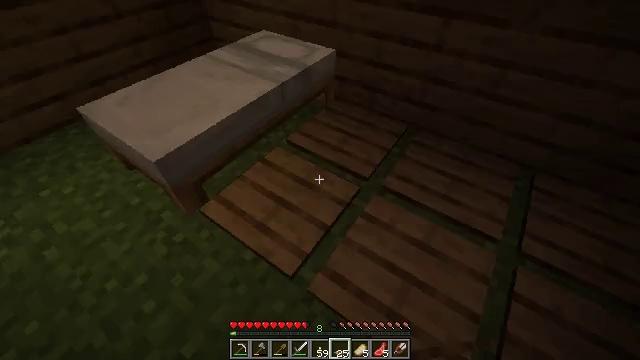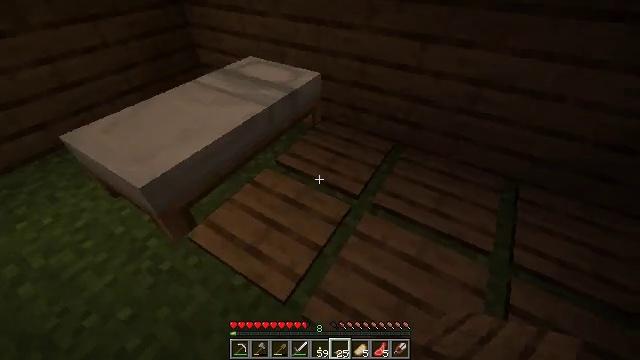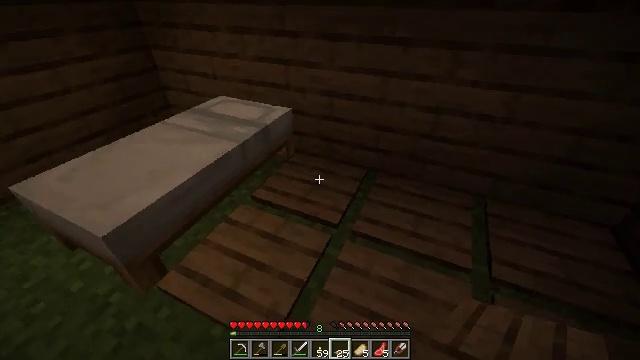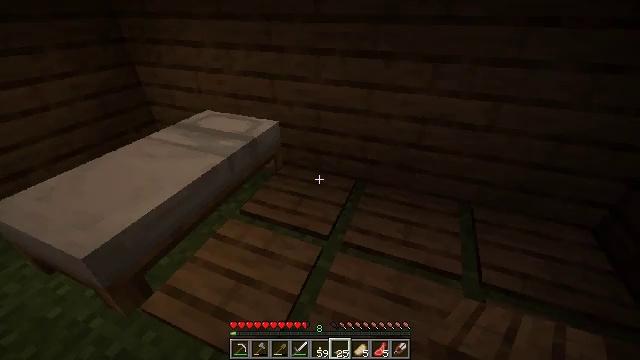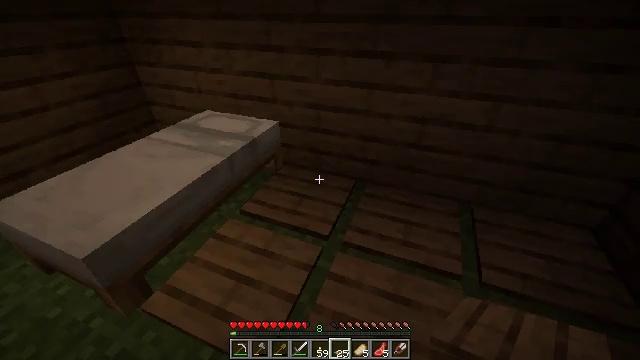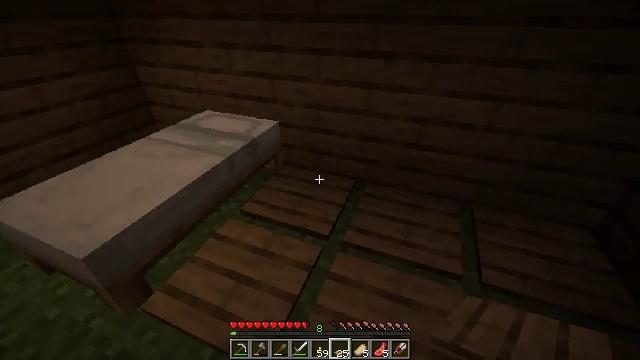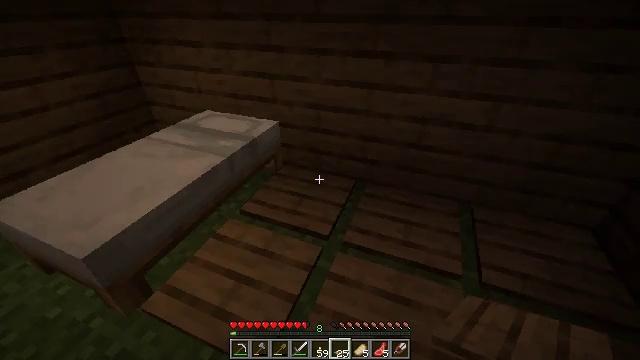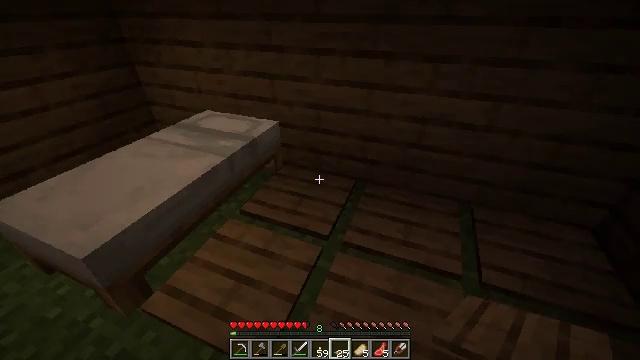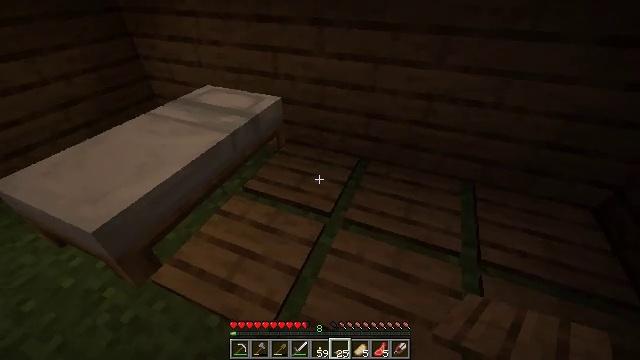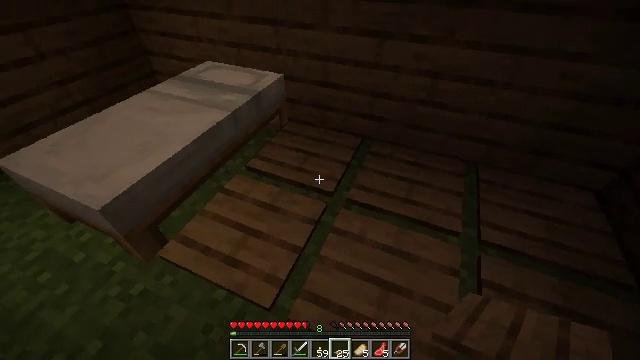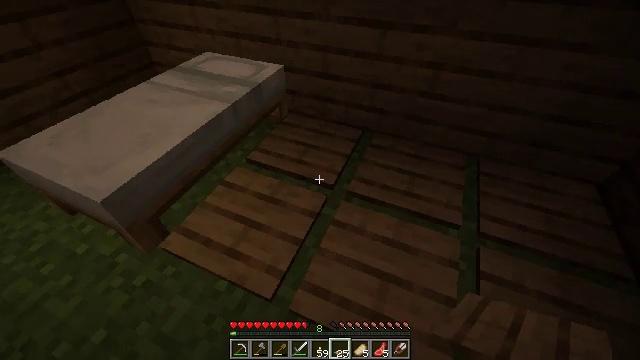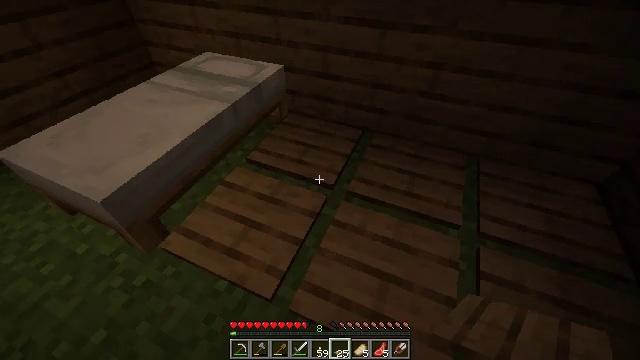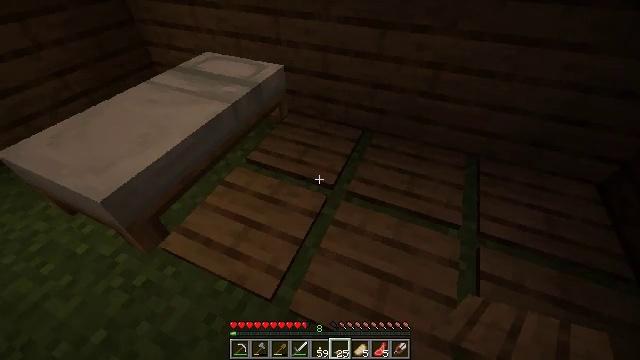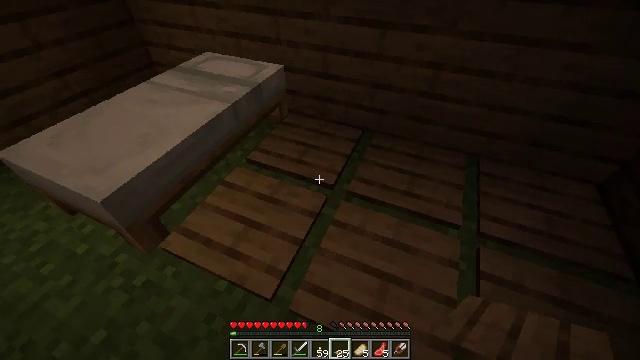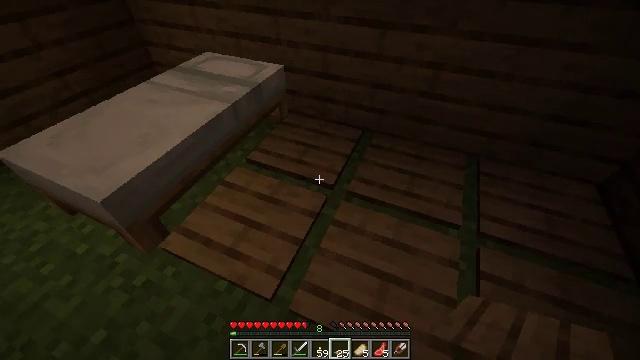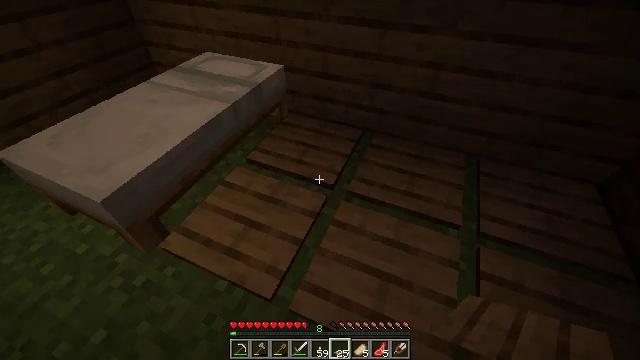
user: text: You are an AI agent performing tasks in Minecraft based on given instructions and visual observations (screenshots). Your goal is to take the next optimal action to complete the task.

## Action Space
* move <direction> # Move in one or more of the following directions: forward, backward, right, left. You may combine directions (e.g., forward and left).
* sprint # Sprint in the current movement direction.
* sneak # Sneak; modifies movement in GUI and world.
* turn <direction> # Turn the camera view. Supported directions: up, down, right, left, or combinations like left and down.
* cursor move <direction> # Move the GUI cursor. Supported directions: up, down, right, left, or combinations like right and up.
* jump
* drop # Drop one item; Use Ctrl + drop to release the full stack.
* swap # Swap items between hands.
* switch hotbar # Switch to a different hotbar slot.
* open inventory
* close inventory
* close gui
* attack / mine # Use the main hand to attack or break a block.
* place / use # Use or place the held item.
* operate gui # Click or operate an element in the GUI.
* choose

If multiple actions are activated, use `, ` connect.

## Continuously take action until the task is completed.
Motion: motion action
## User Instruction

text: Break the oak pressure plate to recycle it.
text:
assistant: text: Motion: turn right and up
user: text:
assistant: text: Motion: turn right and up
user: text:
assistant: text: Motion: turn right and up
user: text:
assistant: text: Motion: no_op
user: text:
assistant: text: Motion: no_op
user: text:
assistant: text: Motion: no_op
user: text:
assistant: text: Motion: no_op
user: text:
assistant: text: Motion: turn down
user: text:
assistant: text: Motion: turn down
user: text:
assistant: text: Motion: turn down
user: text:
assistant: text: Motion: no_op
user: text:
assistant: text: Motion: no_op
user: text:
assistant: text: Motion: no_op
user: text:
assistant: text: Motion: no_op
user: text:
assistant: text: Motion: no_op
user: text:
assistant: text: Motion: no_op
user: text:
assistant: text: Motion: turn left and up
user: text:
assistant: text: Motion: attack / mine
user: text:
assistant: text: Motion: attack / mine
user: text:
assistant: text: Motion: attack / mine
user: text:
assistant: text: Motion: attack / mine
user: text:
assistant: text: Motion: attack / mine
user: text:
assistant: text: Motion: attack / mine
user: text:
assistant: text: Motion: attack / mine
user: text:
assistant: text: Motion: attack / mine
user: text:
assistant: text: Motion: attack / mine
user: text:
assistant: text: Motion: attack / mine
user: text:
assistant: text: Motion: attack / mine
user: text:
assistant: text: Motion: attack / mine
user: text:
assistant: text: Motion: attack / mine